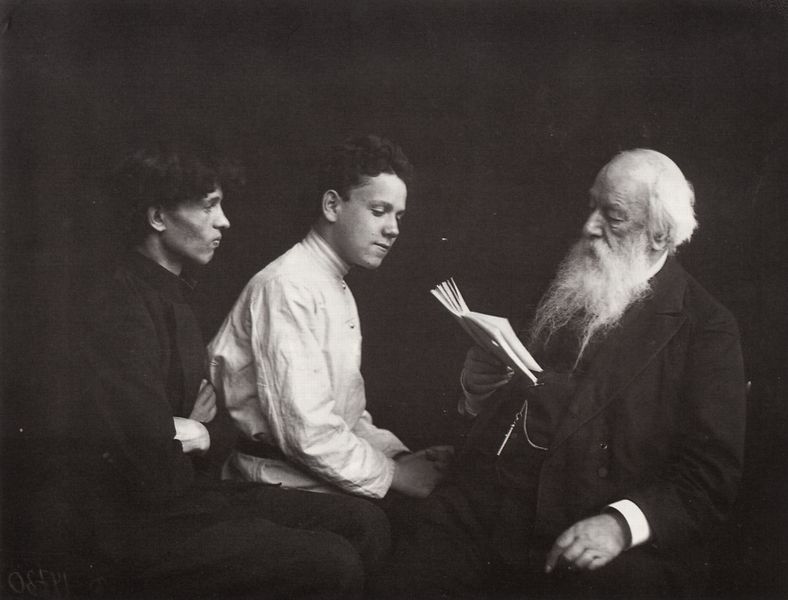
Titel: Vladimir V. Stasov mit seinen Kindern. St. Petersburg.
Künstler: Russischer Photograph
Institution: unbekannt
Schlagwörter: blätter, dunkel, hand, mann, schatten, weiß, frau, geste, grau, hell, licht, männer, nase, profil, schwarz, blick, dame, herren, alt, anzug, bart, hemd, jacke, jung, profile, arm, arme, augen, bluse, falten, kragen, vollbart, gruppenportrait, gruppenporträt, herr, hände, portrait, porträt, pose, sitzend, drei, familie, kontrast, wangen, lehrer, unterricht, jungen, knaben, kette, frack, glatze, lesen, junge, wange, dreiviertelprofil, revers, weste, foto, fotografie, photographie, alter, buch, seite, schwarzweiß, uniform, manschette, portraits, photo, uhrkette, seiten, wangenknochen, wams, viertelprofil, dreiteiler, generationen, taschenuhr, schüler, aufnahme, koch, vorlesen, enkel, grossvater, vorleser, alt und jung, russisch, zuhören, hell dunkel kontrast, lektüre, marx, tolstoi, sander, karl marx, posiren, rußland, sachlichlkeit